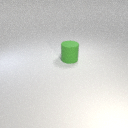
large green rubber cylinder